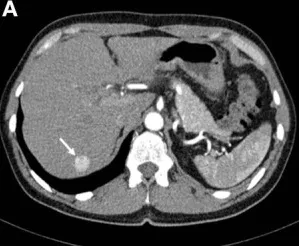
Abdominal CT scan demonstrating a 15 mm hypervascular lesion in segment VII of the liver in arterial phase.
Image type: radiology (ct)